Interaction volume radius: 10 \u00c5
Interaction volume height: 45 \u00c5
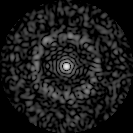
Disorder parameter: 0.8494